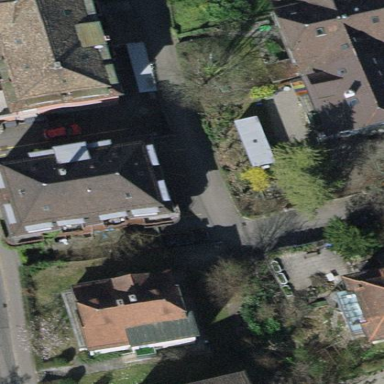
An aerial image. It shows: Beautiful apartment building with mansard roof.